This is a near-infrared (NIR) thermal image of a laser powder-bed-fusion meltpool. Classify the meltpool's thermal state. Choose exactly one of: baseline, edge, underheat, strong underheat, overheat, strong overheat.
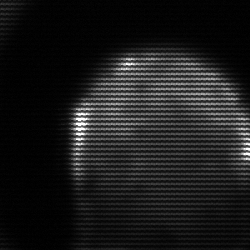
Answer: edge